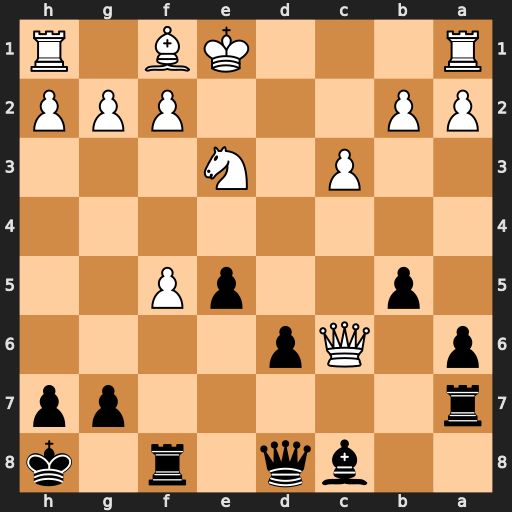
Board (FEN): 2bq1r1k/r5pp/p1Qp4/1p2pP2/8/2P1N3/PP3PPP/R3KB1R
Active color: b
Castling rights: KQ
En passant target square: -
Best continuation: Bb7 Bxb5 Bxc6